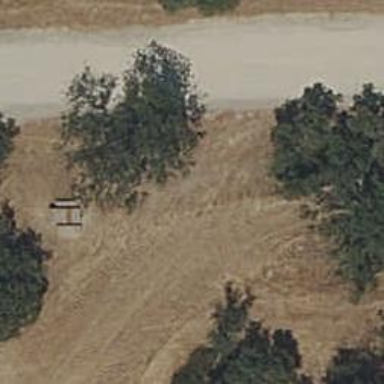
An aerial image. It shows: Picnic site for tourists.